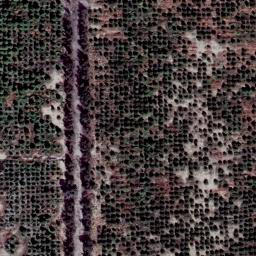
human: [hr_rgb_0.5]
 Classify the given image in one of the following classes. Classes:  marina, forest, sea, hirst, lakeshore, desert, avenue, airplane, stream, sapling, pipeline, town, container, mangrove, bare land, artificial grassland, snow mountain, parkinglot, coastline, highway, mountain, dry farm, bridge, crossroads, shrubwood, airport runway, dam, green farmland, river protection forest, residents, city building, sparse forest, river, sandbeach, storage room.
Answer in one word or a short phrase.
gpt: dry farm